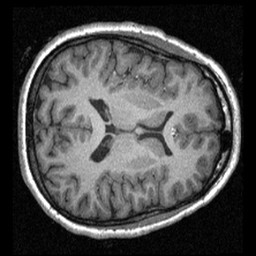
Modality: T1w
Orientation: axial
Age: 23
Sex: female